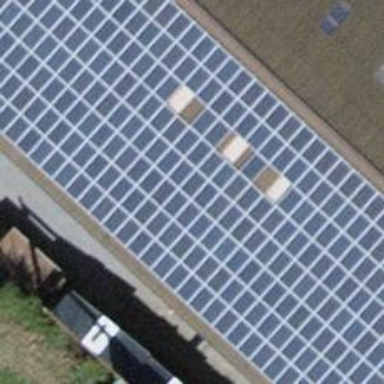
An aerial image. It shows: Solar power generator utilizing photovoltaic technology with solar photovoltaic panels.